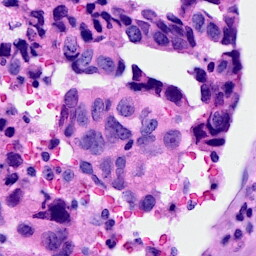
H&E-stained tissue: Breast